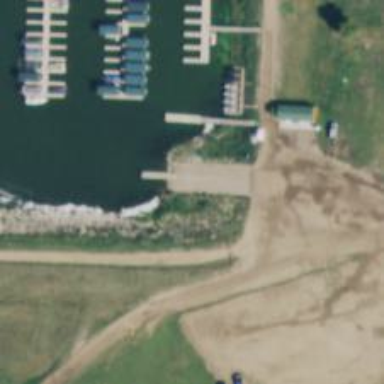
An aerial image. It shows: Slipway on leisure land.